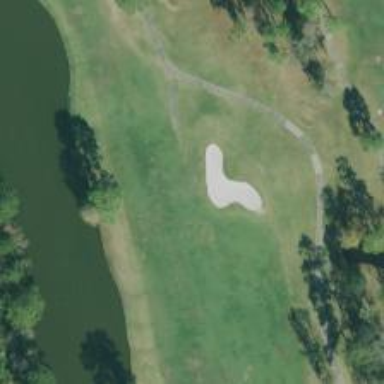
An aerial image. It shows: View of golf hole.